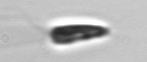
Label: Chrysochromulina